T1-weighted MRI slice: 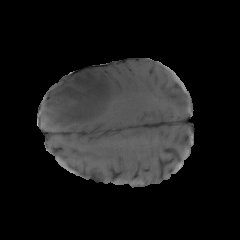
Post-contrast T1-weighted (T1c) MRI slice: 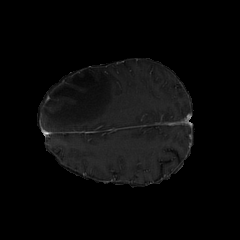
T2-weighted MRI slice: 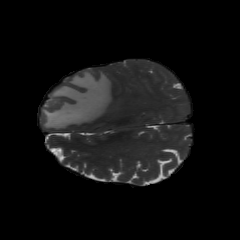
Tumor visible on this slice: yes